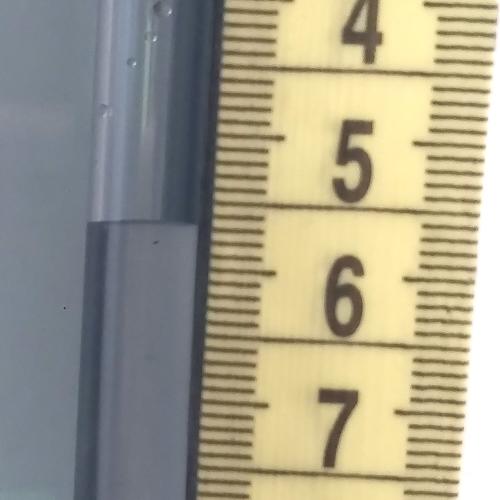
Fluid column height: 5.7 cm